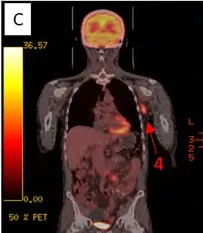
PET-CT. Appearances of metastatic jejunal melanoma. 1 = Metatstatic jejunal small bowel obstruction. 2 = Retroperitoneal lymphadenopathy. 3 = Multifocal small bowel mesenteric melamona. 4 = Metastatic left axillary lymphadenopathy.
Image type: radiology (pet)